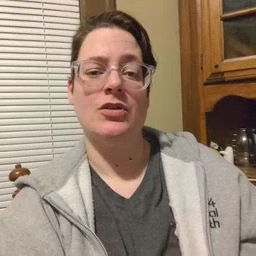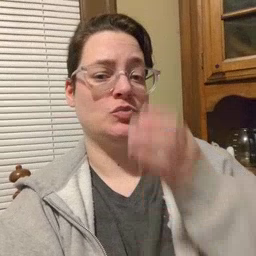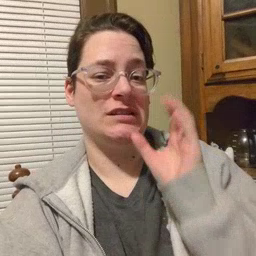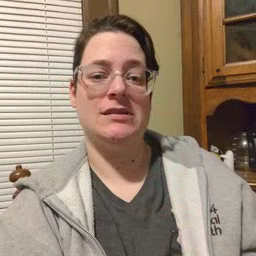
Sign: drink